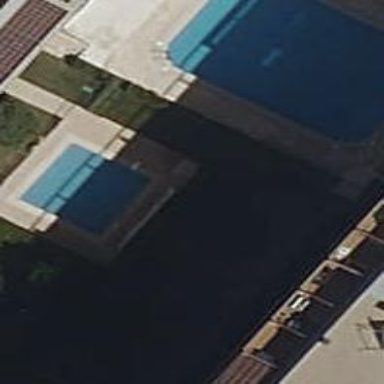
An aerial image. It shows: Swimming pool located in leisure land.